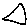
Label: triangle